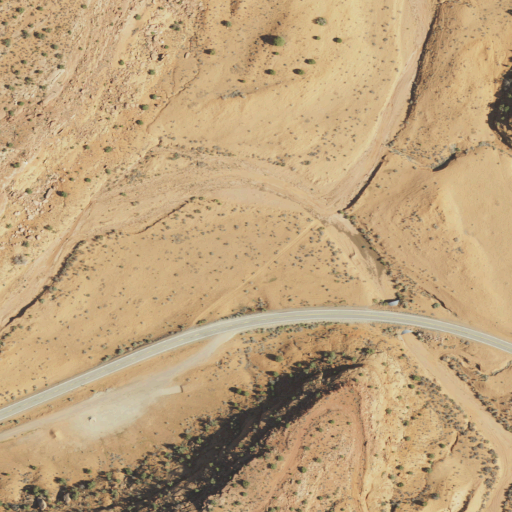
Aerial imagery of valley in Utah named Muleshoe Canyon containing shrub, open development, and grassland